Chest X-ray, AP view. Patient: 38 years old, sex M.
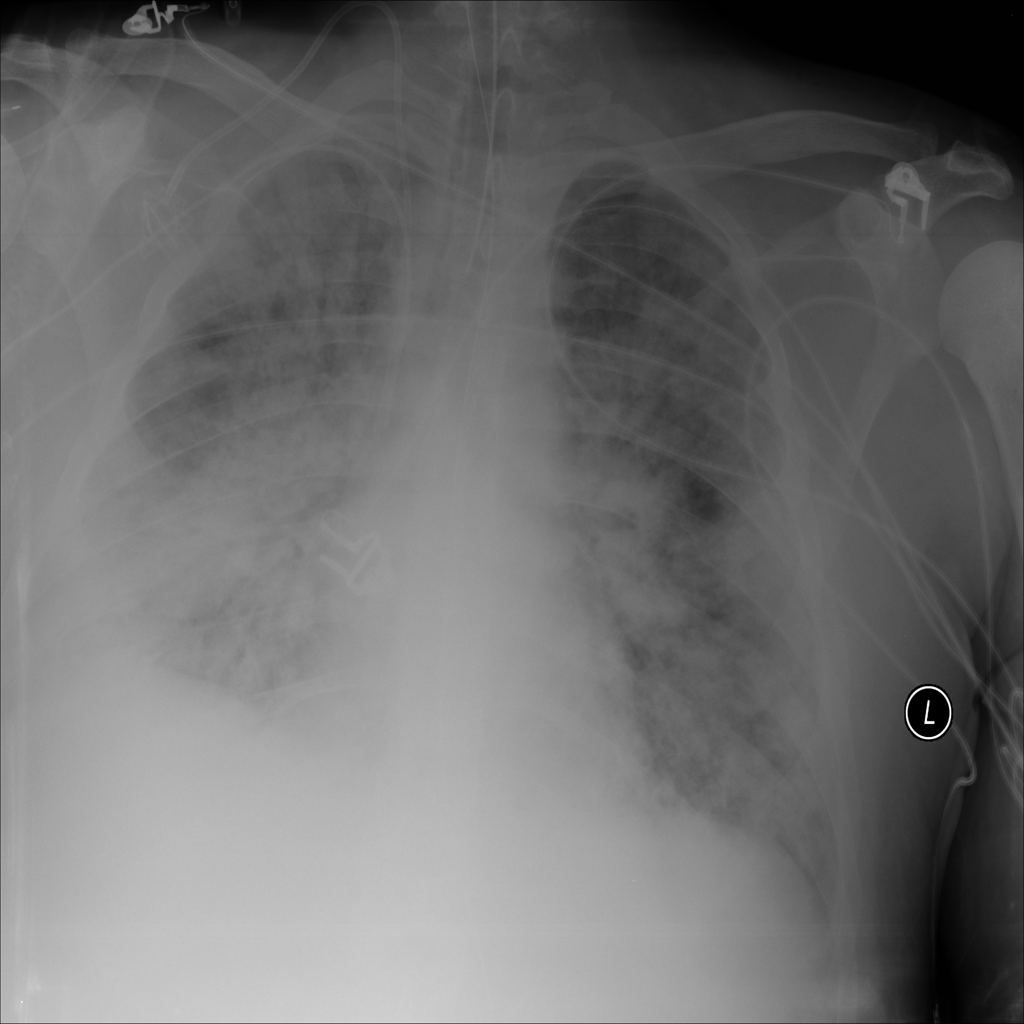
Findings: Infiltration, Nodule